Field crop: maize
Growth stage: 2
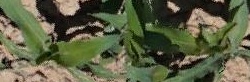
Species: maize